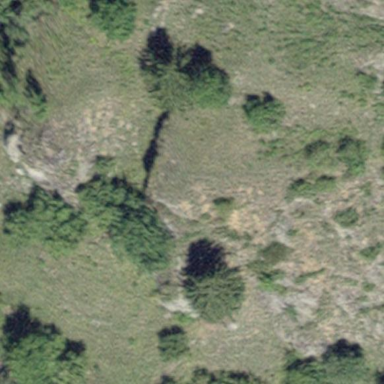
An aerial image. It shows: Natural area of fell.